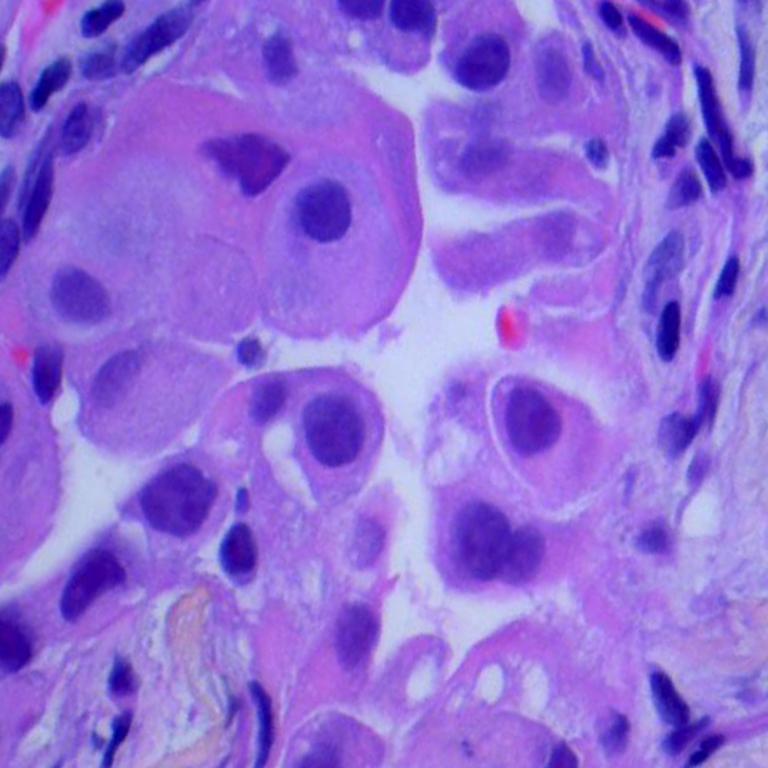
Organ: lung
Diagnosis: adenocarcinomas